Question: I'm getting very strange behavior when I run my app. In the simulator, the app runs fine. On the device, an exception is thrown. I'm new to iOS, so I'm lost on this one. I have breakpoints set for all exceptions and my output prints only 'lldb'.
Also, I'm not sure if this is relevant, but when this first occurred yesterday, my device crashed and deleted all my apps. I had to restore this morning. I tried restarting both my mac and my device.

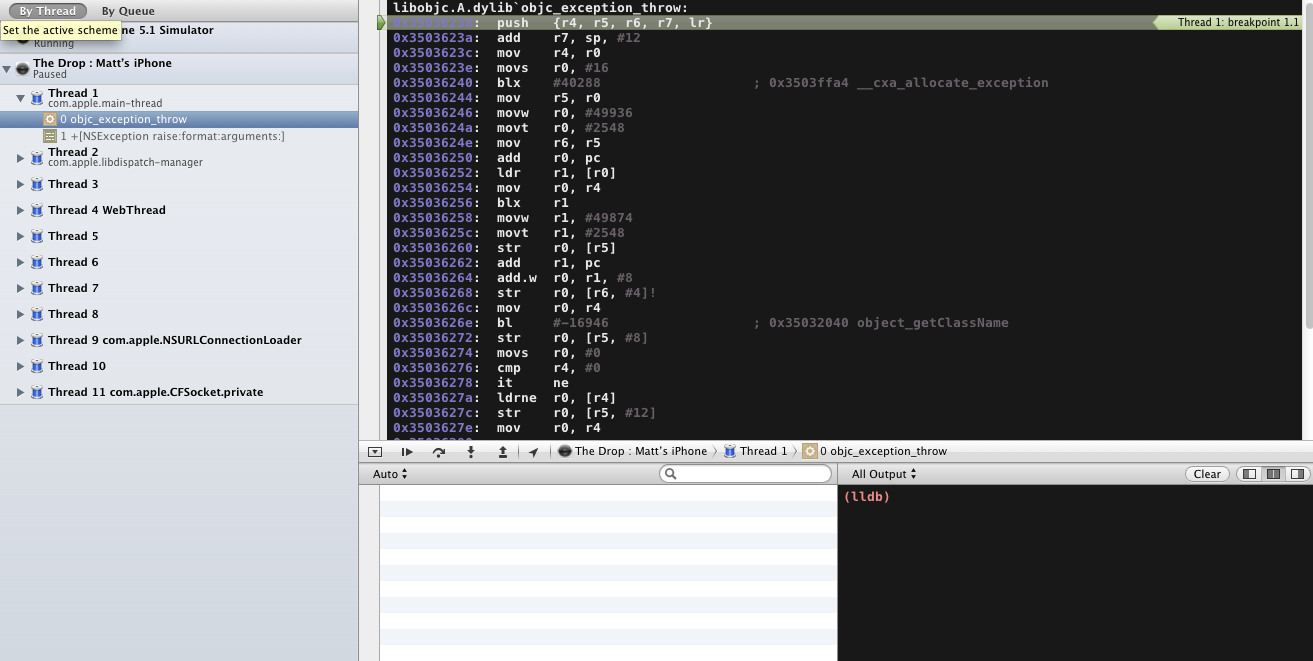
Answer: I didn't realize there is a "continue" button in the console. When clicked, it printed my error.